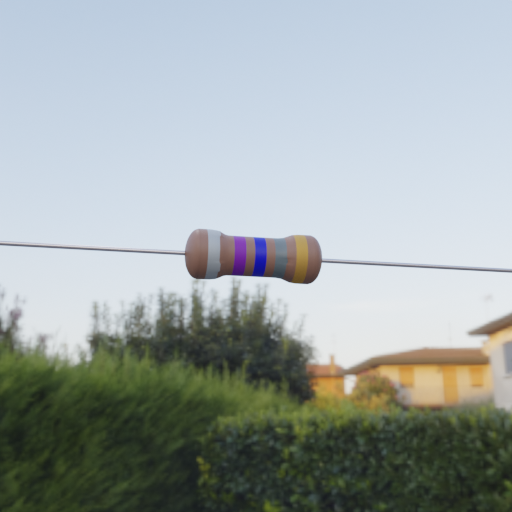
Resistor colour bands (in order): silver, violet, blue, gray, gold